Question: I am trying to generate a decision tree, that will be displayed in a TreeView. This is for a football game developer interface. It will allow the user to add events to particular nodes. The problem I have is generating all of the nodes. When using a linked list one can share nodes, where paths cross, but this cant be utilised in a TreeView, as the nodes get confused. I have an image here:

As you know football is a goal event game, and once a goal is scored, I move into the next node in the tree. So a score of 0 - 0 is the starting point. That node then splits into 2 nodes (1 - 0) and (0 - 1). Once on a path the tree needs to cater for travelling down that path but also cater for 2 - 2, 3 - 2, 3 - 3, etc
So each node in the tree needs to contain all possible solutions from the previous score. I'm sure you get the idea.
The maximum score, or exit point for the recursion is defined as:
(Home + Away) < 8
I call the recursion routine with:
Recurse(rootNode, 0, 0);
The function CreateNodeFromScore does the fancy node creation and works great.
My recursion code is here:
'''
private void Recurse(TreeNode node, int iHome, int iAway) {
if ((iHome + iAway) == 8 ) {
return;
}
node.Nodes.Add( CreateNodeFromScore(iHome, iAway) );
TreeNode nextNode = node.Nodes[0];
Recurse(nextNode, ++iHome, iAway);
Recurse(nextNode, iHome, ++iAway);
}
private void CreateNodeFromScore(int iHome, int iAway) {
return new TreeNode(iHome.ToString() + " - " + iAway.ToString());
}
'''
I have tried many ways to get this working, but the solution eludes me.
This is an algorithm problem rather than a gui, treeview, or C#, C++ problem. The code can be pretty much directly translated between the 2 languages.
Can any help me ?
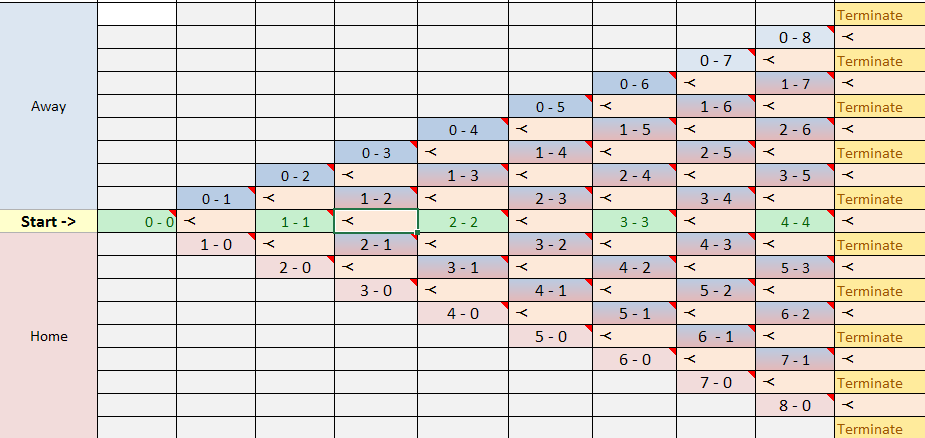
Answer: I'm going to answer my own question here, as I have figured out the answer. Interestingly, posting here has helped me re-think the problem as I think I was getting confused. My thanks to @dbc for his advice and pointers.
'''
private void Recurse(TreeNode node, int iHome, int iAway) {
if ((iHome + iAway)> 7)
return;
var homeNode = CreateNodeFromScore(iHome +1, iAway);
var awayNode = CreateNodeFromScore(iHome, iAway + 1);
node.Nodes.Add(homeNode);
node.Nodes.Add(awayNode);
Recurse(homeNode, iHome +1, iAway);
Recurse(awayNode, iHome, iAway +1);
}
'''
Produces this result:
<URL>
I hope this might be useful for others
Andrea